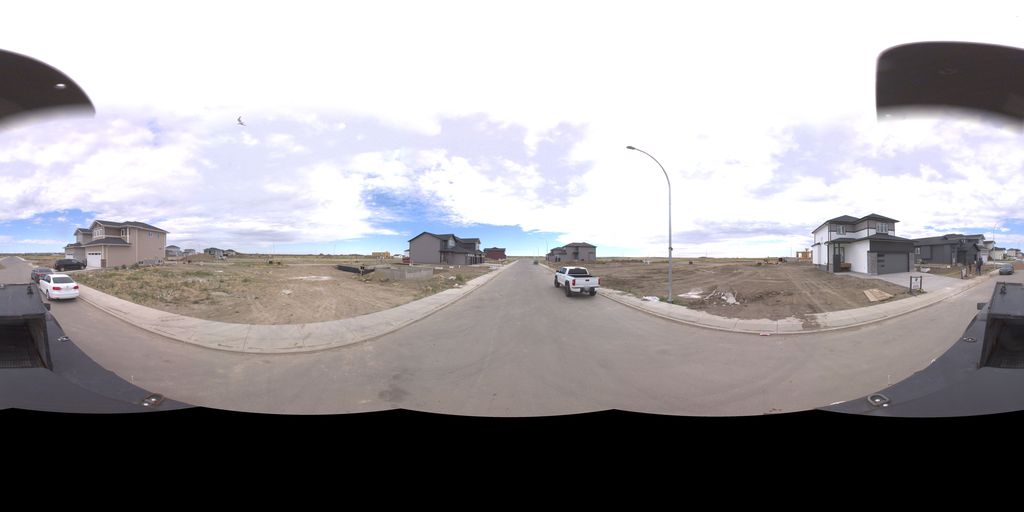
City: saskatoon